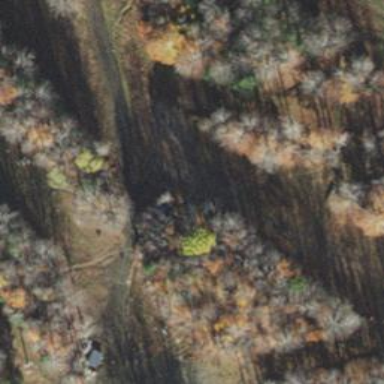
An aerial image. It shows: Coniferous forest area.